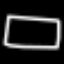
Label: square